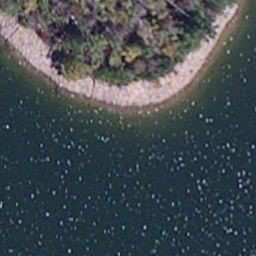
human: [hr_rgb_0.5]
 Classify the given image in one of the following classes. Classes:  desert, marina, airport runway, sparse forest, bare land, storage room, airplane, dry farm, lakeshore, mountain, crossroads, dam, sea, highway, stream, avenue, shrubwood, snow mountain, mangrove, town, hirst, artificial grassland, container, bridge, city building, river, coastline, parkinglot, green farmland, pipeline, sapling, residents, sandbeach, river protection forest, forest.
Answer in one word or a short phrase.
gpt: lakeshore